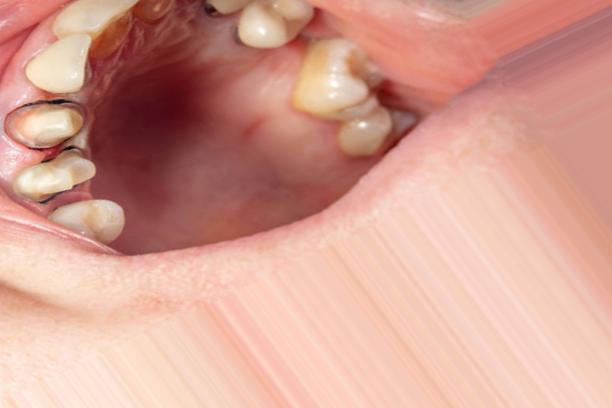
Condition: Caries